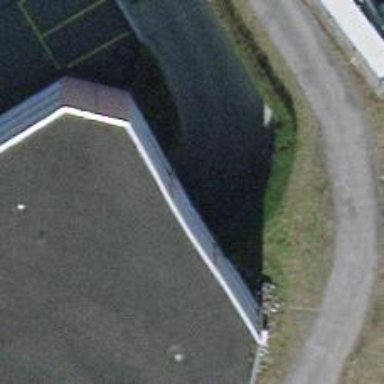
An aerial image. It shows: Parking entrance.